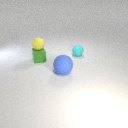
large blue rubber sphere in front of small cyan rubber sphere